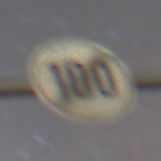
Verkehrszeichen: EndeGeschwindigkeit100
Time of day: Night
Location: Outdoor (Suburban)
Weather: Clear
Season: NotSpecified
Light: Artificial